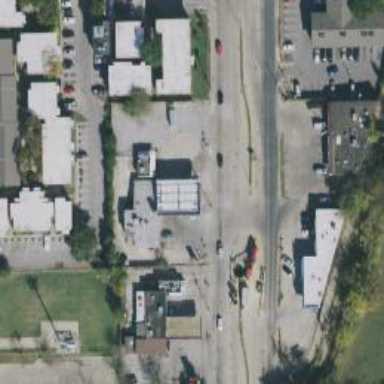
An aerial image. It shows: Secondary road with separate sidewalks.